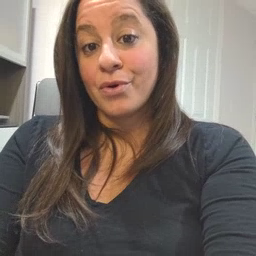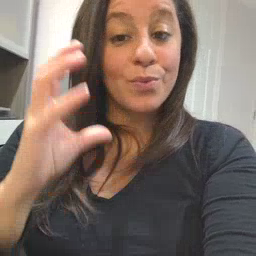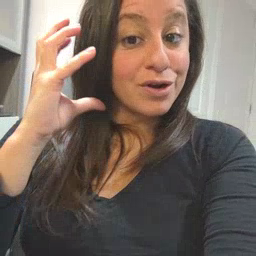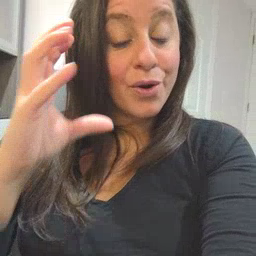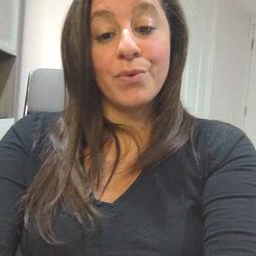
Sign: radio